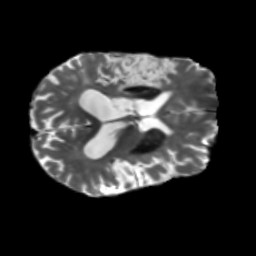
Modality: T2w
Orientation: axial
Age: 71
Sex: male
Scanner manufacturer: siemens
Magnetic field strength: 3 T
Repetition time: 5.25 s
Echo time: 0.08 s